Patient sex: M
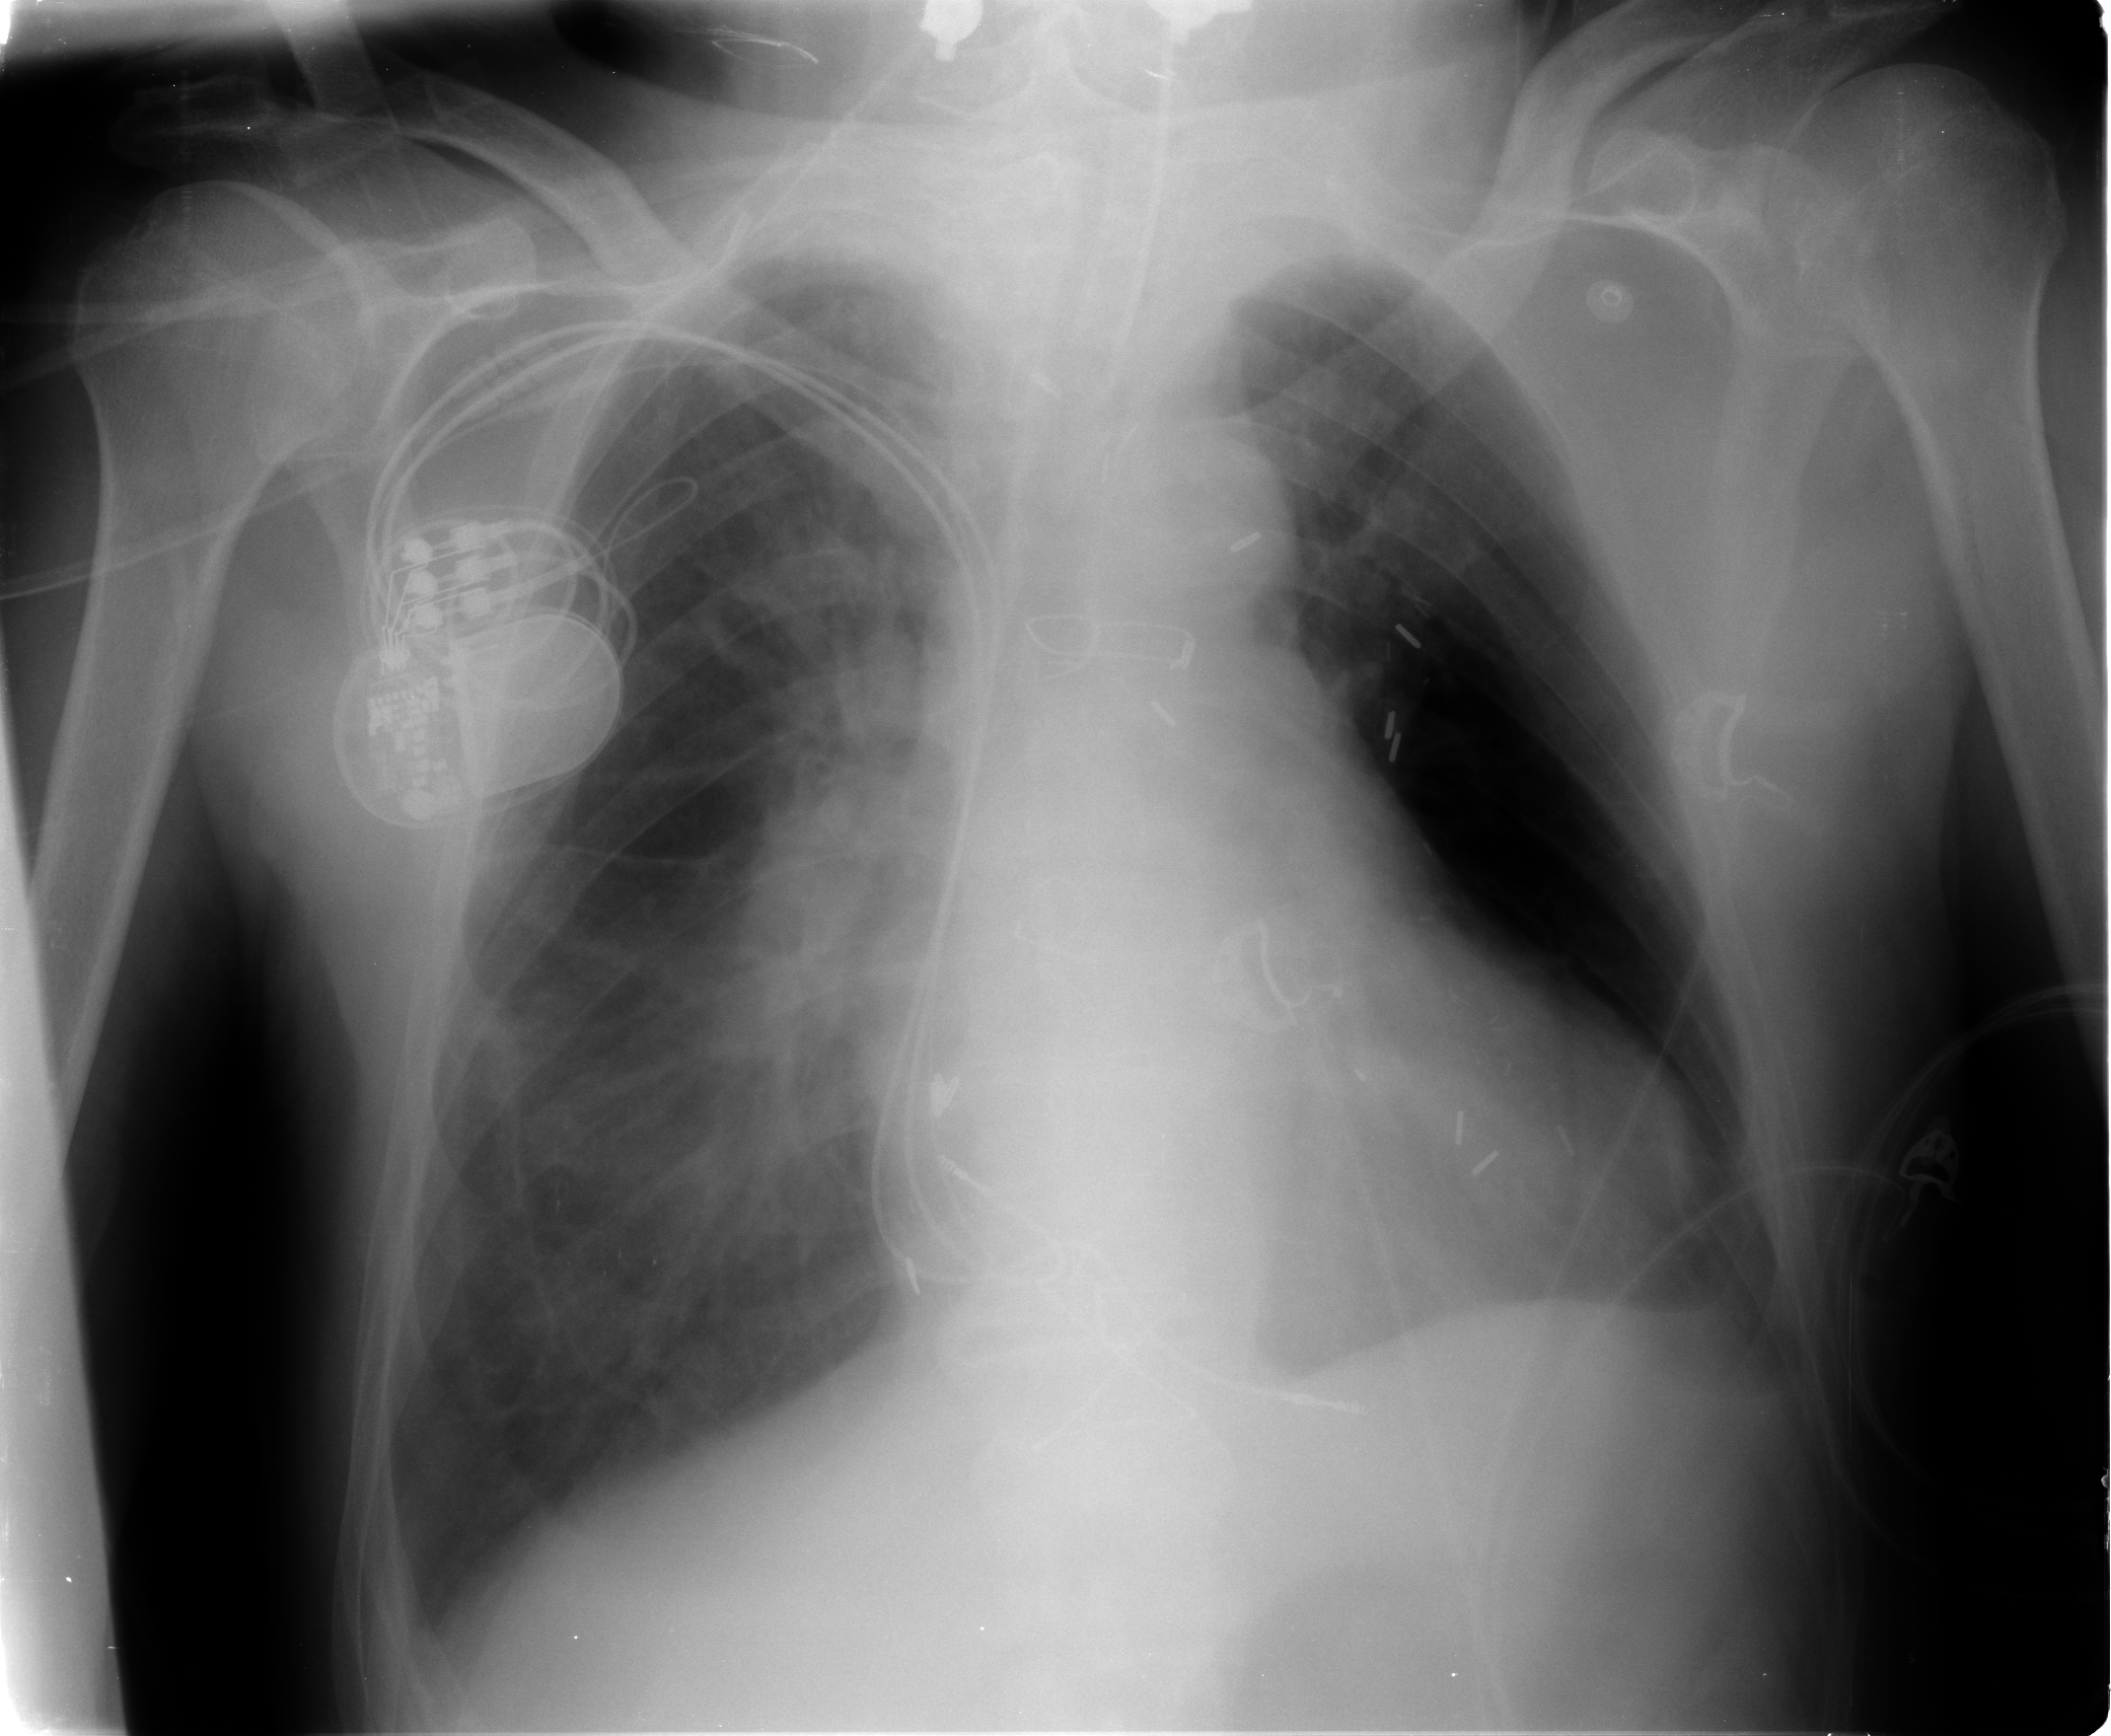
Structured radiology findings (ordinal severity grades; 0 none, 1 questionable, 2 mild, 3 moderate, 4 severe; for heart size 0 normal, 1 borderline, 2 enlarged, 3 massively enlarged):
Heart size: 2
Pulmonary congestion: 2
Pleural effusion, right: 1
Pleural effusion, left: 1
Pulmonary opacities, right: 0
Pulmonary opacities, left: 0
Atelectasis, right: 0
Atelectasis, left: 0